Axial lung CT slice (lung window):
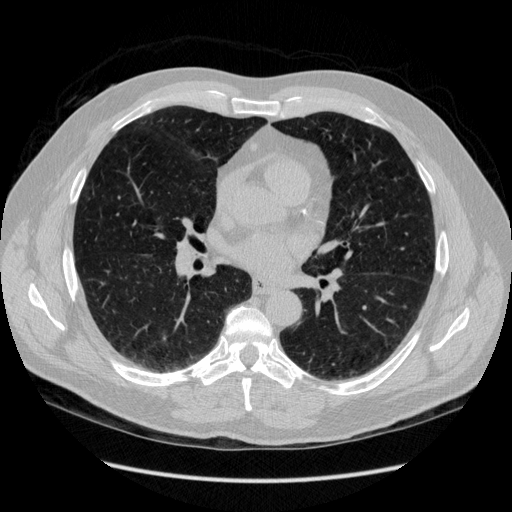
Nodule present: no